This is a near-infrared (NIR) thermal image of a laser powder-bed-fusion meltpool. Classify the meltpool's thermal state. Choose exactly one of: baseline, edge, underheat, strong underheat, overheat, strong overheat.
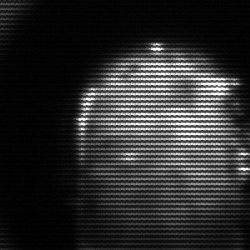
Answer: baseline